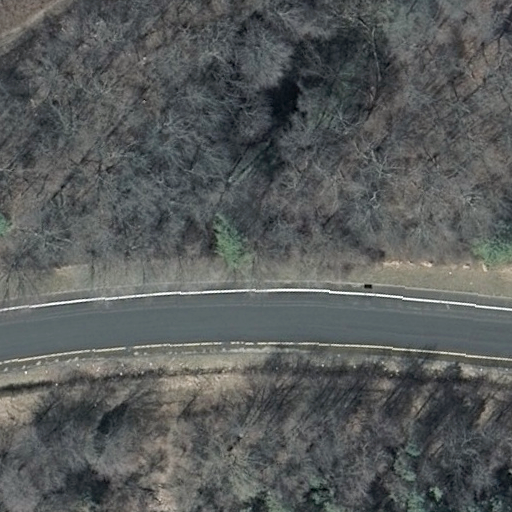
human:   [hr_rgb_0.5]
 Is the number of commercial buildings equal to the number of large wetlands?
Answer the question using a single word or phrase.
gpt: no

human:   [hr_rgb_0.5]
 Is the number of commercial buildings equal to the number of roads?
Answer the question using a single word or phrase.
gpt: no

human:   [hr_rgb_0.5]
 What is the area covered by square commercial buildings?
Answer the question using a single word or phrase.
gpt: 0m2

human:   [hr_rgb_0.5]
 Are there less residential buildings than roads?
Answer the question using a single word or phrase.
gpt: yes

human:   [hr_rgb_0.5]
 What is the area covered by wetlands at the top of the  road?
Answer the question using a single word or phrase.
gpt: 1271m2

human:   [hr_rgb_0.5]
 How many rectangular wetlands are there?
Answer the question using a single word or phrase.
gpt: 1

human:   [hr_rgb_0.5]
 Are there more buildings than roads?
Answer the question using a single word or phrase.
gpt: no

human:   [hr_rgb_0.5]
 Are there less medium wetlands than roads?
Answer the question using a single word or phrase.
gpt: yes

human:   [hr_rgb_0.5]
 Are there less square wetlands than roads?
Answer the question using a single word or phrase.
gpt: yes

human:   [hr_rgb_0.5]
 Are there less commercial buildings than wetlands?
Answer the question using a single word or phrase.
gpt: yes

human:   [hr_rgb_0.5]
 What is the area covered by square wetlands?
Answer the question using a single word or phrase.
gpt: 0m2

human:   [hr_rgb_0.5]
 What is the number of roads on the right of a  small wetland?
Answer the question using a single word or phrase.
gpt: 0

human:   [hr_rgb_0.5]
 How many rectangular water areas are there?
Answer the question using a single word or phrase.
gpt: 0

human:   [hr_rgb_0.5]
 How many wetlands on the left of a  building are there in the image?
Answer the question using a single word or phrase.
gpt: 0

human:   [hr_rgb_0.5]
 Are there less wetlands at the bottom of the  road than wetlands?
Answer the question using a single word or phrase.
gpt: yes

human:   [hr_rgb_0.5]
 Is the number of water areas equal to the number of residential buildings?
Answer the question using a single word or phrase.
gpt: yes

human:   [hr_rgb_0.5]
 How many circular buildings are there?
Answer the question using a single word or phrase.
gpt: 0

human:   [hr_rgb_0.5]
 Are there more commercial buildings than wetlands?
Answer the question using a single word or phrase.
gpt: no

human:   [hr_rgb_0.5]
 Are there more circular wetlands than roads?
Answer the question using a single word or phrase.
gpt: no

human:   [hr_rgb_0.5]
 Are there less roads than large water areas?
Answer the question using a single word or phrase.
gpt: no

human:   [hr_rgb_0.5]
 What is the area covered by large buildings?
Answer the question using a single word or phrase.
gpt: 0m2

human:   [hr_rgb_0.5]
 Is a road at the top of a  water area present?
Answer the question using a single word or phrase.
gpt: no

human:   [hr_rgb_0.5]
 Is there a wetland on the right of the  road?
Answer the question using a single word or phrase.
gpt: yes

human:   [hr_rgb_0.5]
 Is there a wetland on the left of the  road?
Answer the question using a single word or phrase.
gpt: no

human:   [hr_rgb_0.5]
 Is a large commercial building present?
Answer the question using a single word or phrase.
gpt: no

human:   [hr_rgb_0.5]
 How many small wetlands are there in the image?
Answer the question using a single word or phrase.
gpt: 0

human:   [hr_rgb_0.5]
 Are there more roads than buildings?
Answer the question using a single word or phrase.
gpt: yes

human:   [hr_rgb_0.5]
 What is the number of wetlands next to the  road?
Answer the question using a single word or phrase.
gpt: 1

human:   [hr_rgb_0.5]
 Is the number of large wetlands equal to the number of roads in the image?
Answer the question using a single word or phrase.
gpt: yes

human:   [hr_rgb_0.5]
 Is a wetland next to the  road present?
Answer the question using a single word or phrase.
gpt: yes

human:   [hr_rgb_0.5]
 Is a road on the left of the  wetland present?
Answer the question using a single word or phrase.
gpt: no

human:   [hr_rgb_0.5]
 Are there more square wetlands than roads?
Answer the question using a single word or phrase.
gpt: no

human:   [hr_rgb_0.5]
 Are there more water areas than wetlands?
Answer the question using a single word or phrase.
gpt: no

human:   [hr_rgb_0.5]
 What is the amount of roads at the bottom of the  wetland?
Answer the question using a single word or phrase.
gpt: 1

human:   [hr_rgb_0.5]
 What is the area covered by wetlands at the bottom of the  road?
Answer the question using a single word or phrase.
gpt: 0m2

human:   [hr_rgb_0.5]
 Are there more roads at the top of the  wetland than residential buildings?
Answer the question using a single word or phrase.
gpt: no

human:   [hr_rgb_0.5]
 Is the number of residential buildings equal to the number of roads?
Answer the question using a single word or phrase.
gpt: no